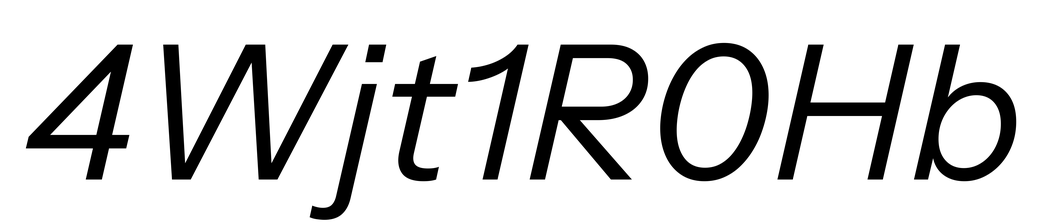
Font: InstrumentSans-Italic_Italic